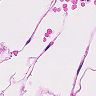
Metastatic tissue present: no